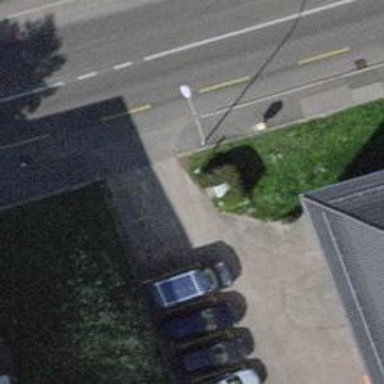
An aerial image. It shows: Asphalt footpath with unmarked crossing.